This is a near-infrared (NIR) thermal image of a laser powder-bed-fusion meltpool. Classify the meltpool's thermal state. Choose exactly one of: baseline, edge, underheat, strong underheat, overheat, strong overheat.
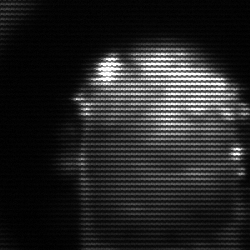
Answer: baseline